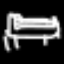
Label: bed